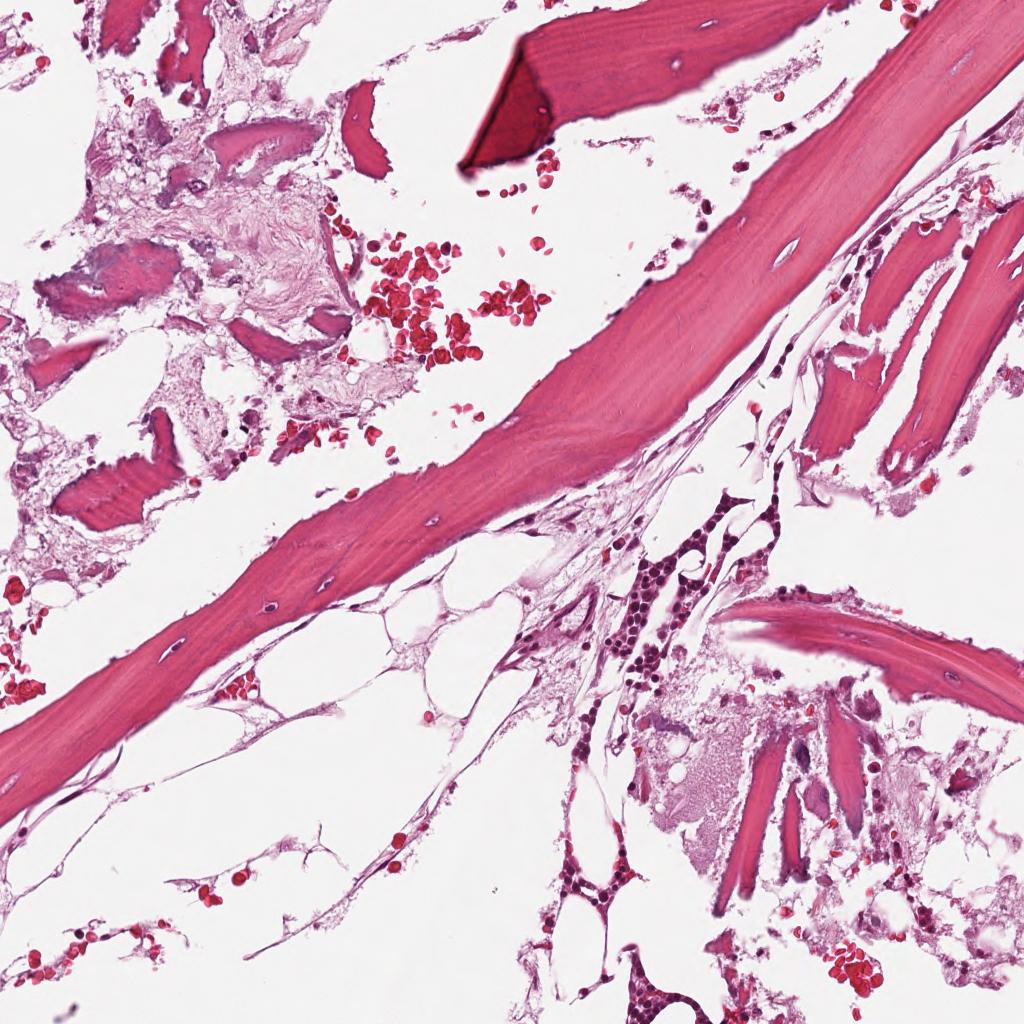
Label: Non-Tumor